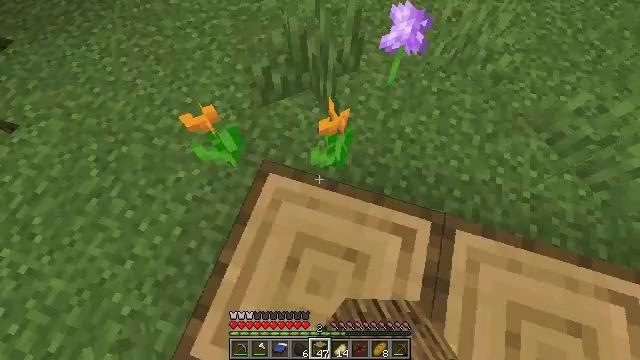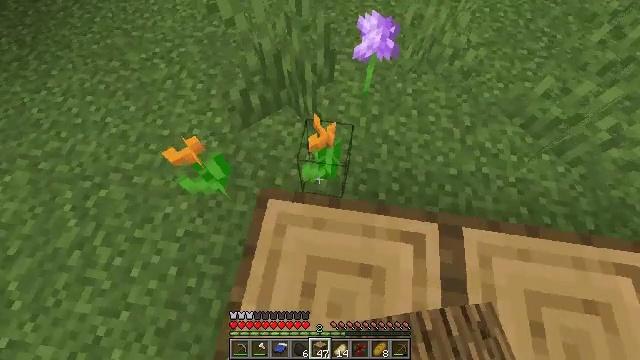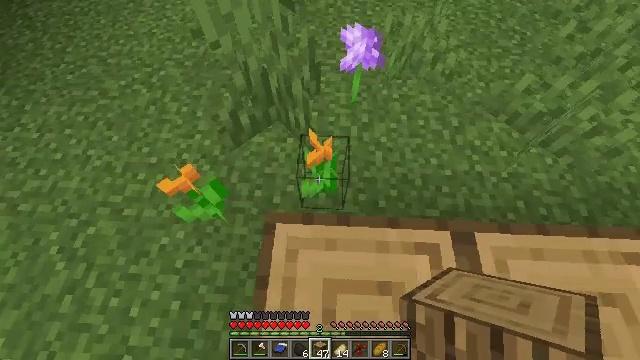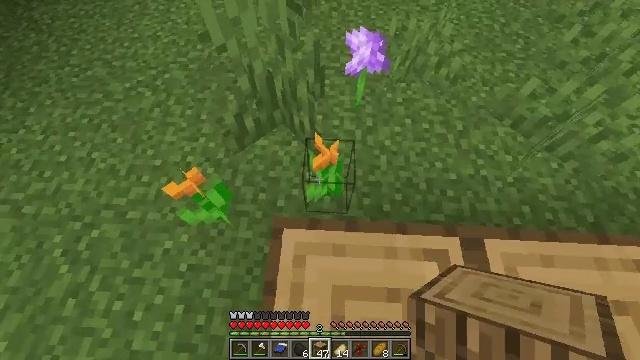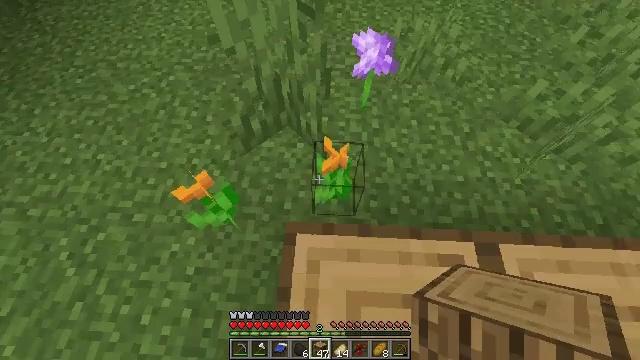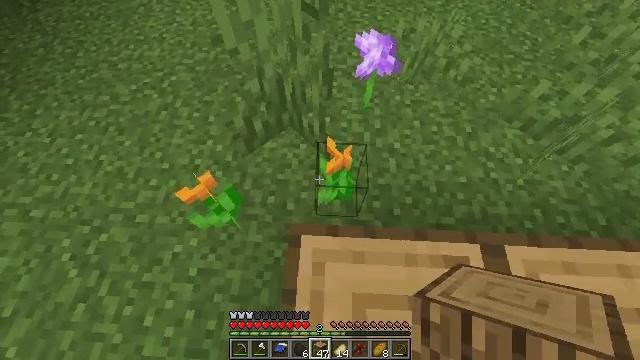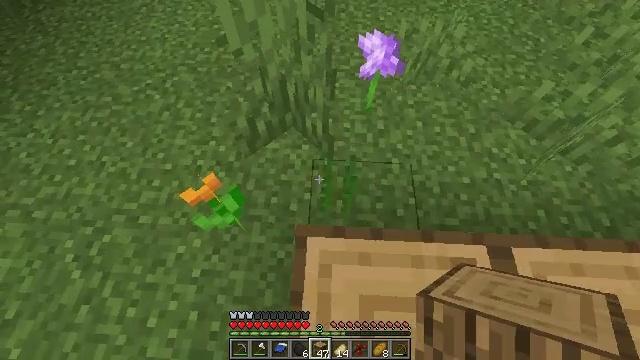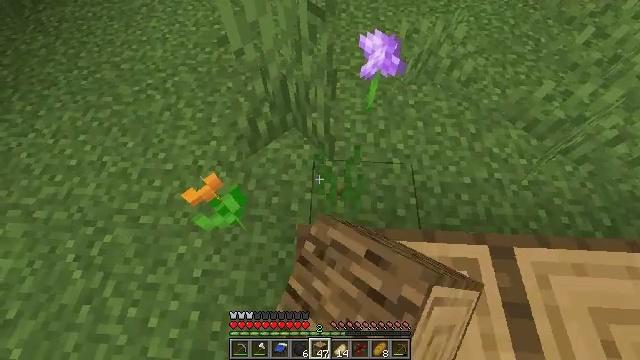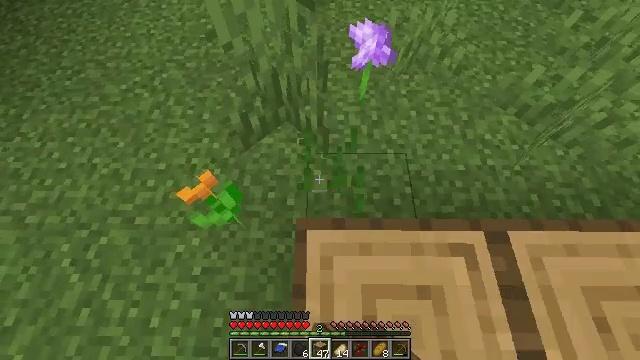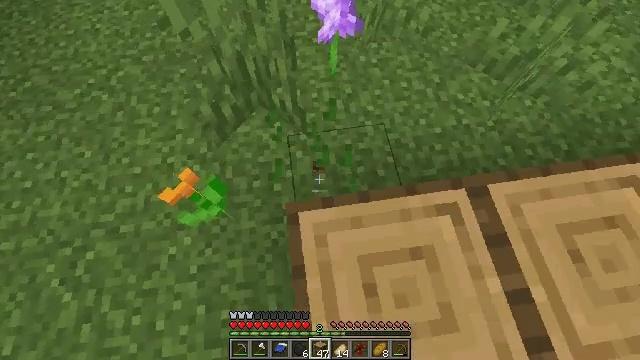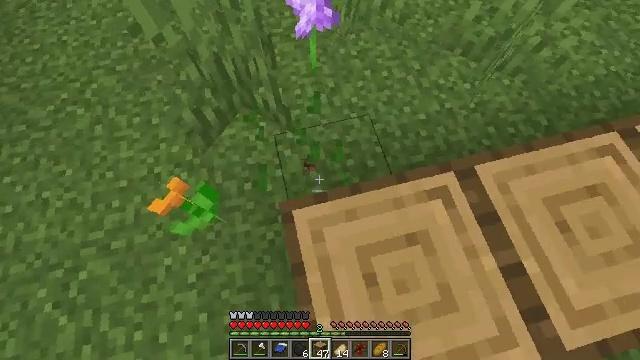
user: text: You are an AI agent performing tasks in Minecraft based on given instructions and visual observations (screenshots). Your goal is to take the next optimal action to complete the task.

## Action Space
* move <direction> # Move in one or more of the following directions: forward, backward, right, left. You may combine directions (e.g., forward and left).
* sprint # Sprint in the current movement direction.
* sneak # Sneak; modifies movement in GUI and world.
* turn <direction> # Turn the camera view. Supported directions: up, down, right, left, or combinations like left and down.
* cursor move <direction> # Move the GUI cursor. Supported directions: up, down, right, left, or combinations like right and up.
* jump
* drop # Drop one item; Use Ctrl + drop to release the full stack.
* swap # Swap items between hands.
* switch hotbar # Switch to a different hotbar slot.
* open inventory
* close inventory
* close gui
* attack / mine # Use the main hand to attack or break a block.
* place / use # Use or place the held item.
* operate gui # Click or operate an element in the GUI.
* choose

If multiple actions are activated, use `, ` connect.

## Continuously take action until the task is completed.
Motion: motion action
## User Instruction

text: Harvest an orange tulip.
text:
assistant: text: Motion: move forward and move left, sneak, turn right and up
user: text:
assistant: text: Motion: move forward and move left, sneak, turn right and up
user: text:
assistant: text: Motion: move left, sneak
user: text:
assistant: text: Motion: sneak
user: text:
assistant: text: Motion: sneak
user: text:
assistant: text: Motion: sneak, attack / mine
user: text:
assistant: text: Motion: sneak, attack / mine
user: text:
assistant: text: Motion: sneak, turn right and down
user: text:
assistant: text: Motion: sneak, turn right and down
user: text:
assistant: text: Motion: sneak, turn right
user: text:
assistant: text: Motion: sneak